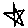
Label: star